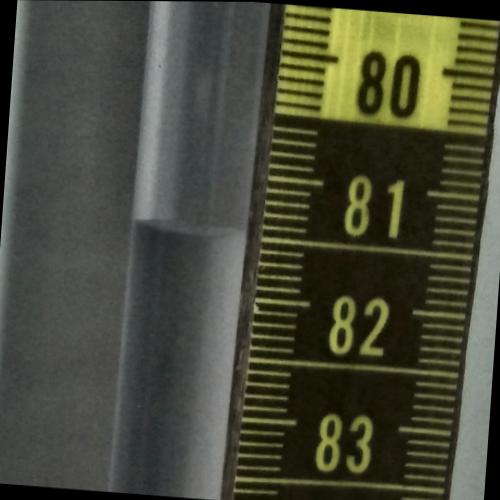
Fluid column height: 81.5 cm